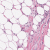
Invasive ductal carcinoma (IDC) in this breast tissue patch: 0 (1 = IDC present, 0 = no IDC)